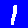
Digit: 1